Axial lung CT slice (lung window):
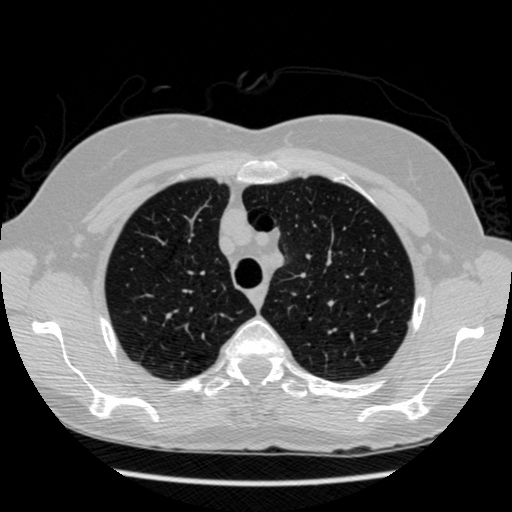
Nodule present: no